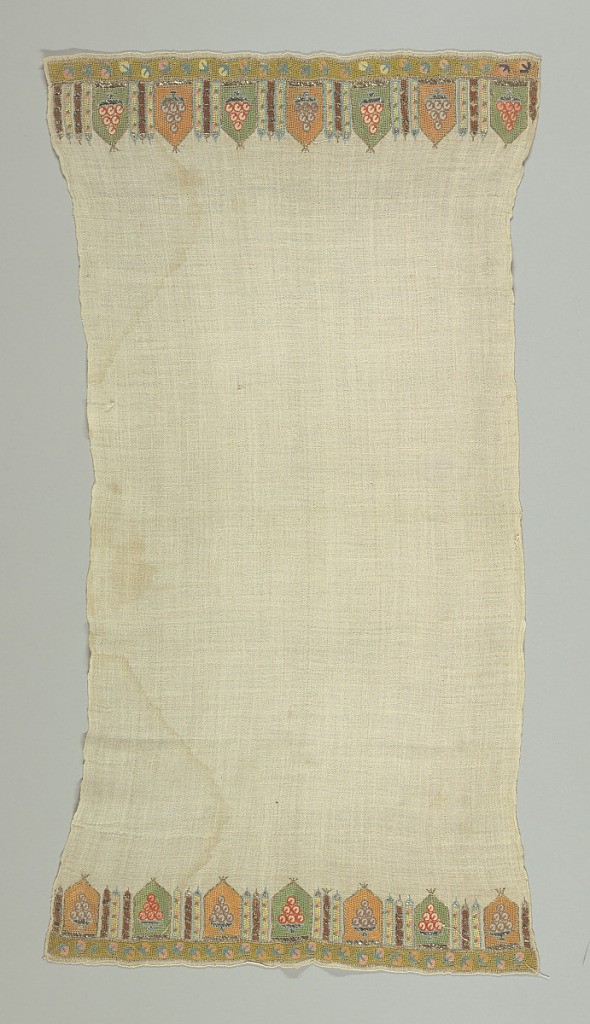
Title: Towel
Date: late 19th century
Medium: silk and metal wrapped silk embroidery on silk foundation Technique: embroidery, drawnwork
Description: Cotton towel with ends embroidered in silks and metal thread. Design appears to be house with groups of towers at side. Worked entirely in drawnwork, embroidered over in colors; parts outlined in flat metal and metal thread.